Interaction volume radius: 10 \u00c5
Interaction volume height: 10 \u00c5
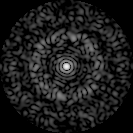
Disorder parameter: 0.8285